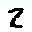
Label: 2